Question: I want to crop a video that is 16x9 resolution to 9x16. This can be done by cropping a centered 607px wide rectangle on the 16x9 video. Can this be done? EDIT: I do not care to stay within moviepy. I want to use something with speed. Currently, writing a 5 min video file with moviepy is taking 10+ minutes.

'''
from moviepy.video.io.ffmpeg_tools import ffmpeg_extract_subclip
import moviepy.editor as mpy
origVideo = 'video.mp4'
video = mpy.VideoFileClip(origVideo)
#Crop 'video' here and output 'cropped-video.mp4'
video.write_videofile('video-cropped.mp4')
'''
Currently only getting a black screen with no audio. The video won't play, but it has a time code.
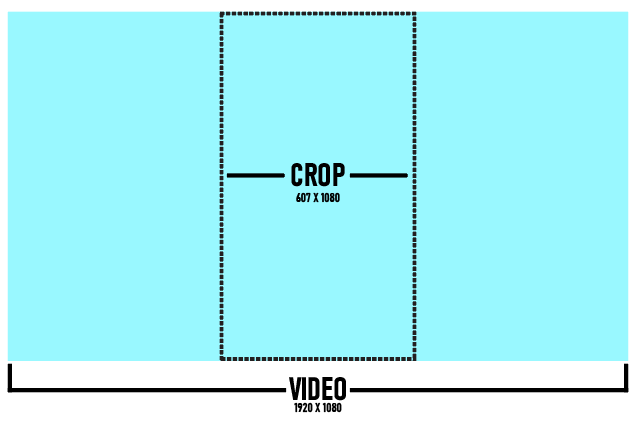
Answer: You can use 'moviepy.video.fx.all.crop'. Documentation are <URL>. For example,
'''
import moviepy.editor as mpy
from moviepy.video.fx.all import crop
clip = mpy.VideoFileClip("path/to/video.mp4")
(w, h) = clip.size
crop_width = h * 9/16
# x1,y1 is the top left corner, and x2, y2 is the lower right corner of the cropped area.
x1, x2 = (w - crop_width)//2, (w+crop_width)//2
y1, y2 = 0, h
cropped_clip = crop(clip, x1=x1, y1=y1, x2=x2, y2=y2)
# or you can specify center point and cropped width/height
# cropped_clip = crop(clip, width=crop_width, height=h, x_center=w/2, y_center=h/2)
cropped_clip.write_videofile('path/to/cropped/video.mp4')
'''
The code is not tested. If there is any further question, please let me know.